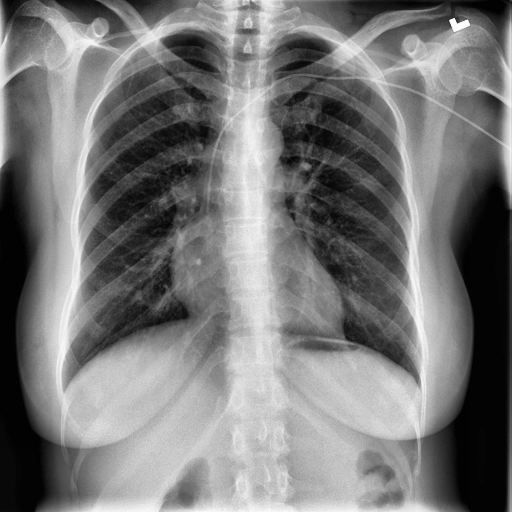
Finding: NORMAL